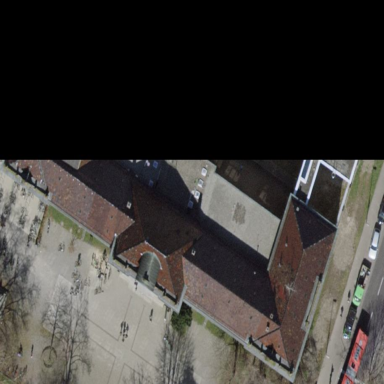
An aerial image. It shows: School building.